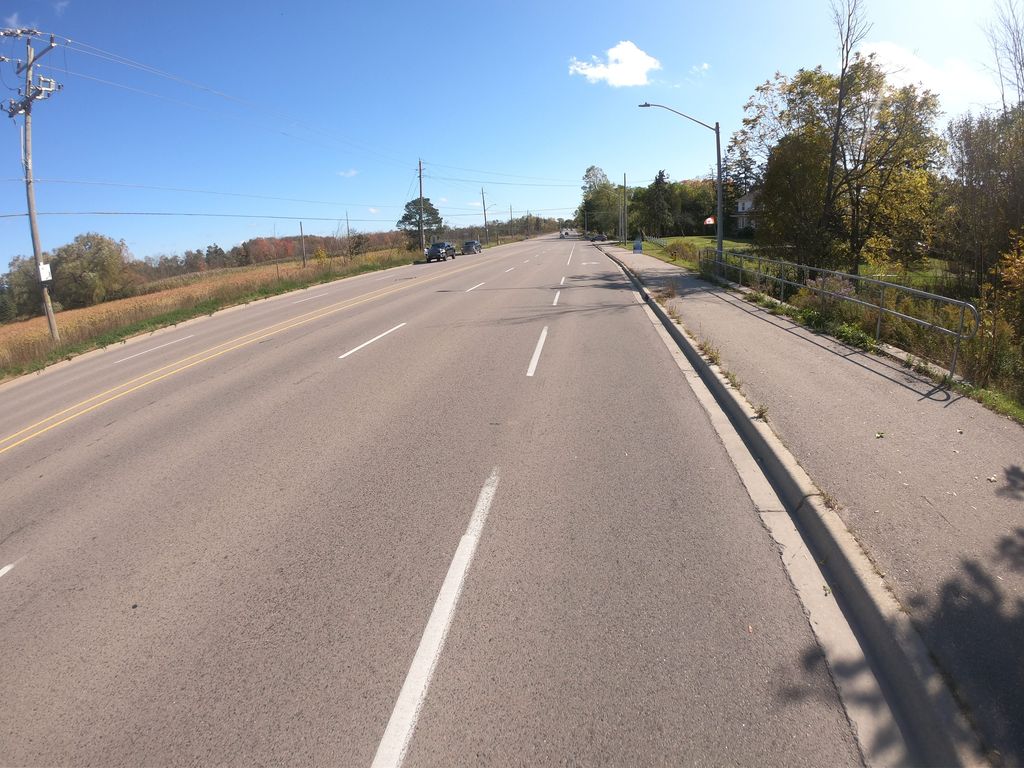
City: kitchener-waterloo